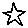
Label: star